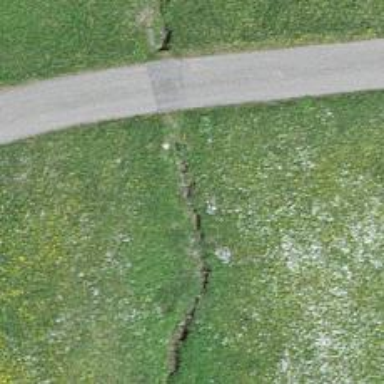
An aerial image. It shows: Culvert tunnel.